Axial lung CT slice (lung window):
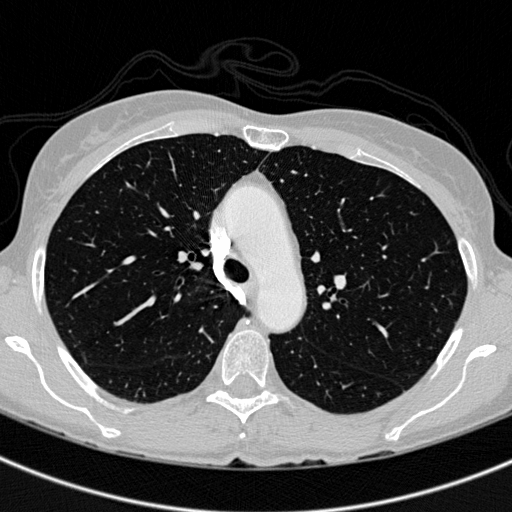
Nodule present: no